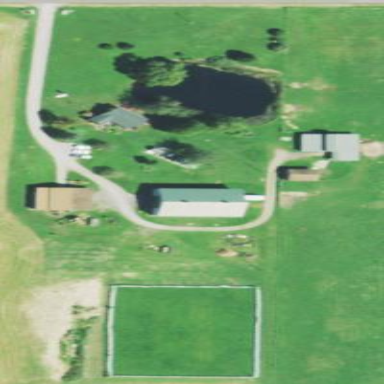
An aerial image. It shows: Farmyard area.